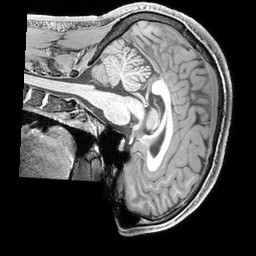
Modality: T1w
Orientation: sagittal
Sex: male
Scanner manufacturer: siemens
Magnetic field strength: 3 T
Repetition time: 2.3 s
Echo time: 0.00226 s